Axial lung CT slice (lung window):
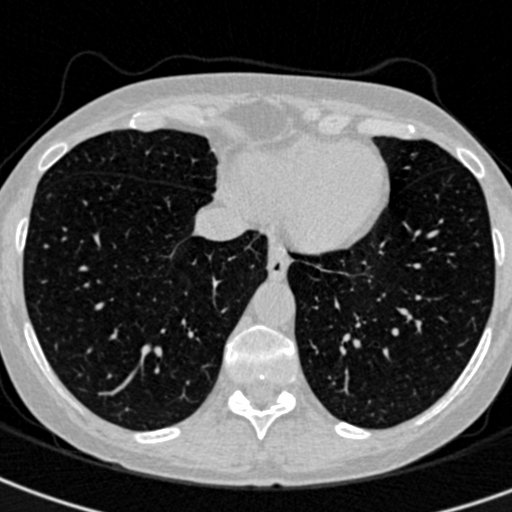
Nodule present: no